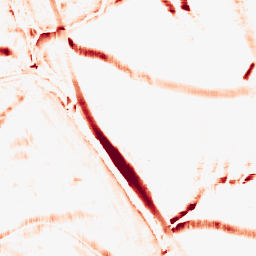
Category: morphological
Decomposition family: morphological_square
Decomposition parameters: operation: opening
size: 15
Upsampling method: sinc_blackman
Upsampling parameters: scale: 2
kernel_size: 8
Upsampling scale: 2